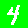
Digit: 4